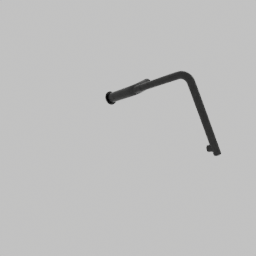
Label: appliances